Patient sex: F
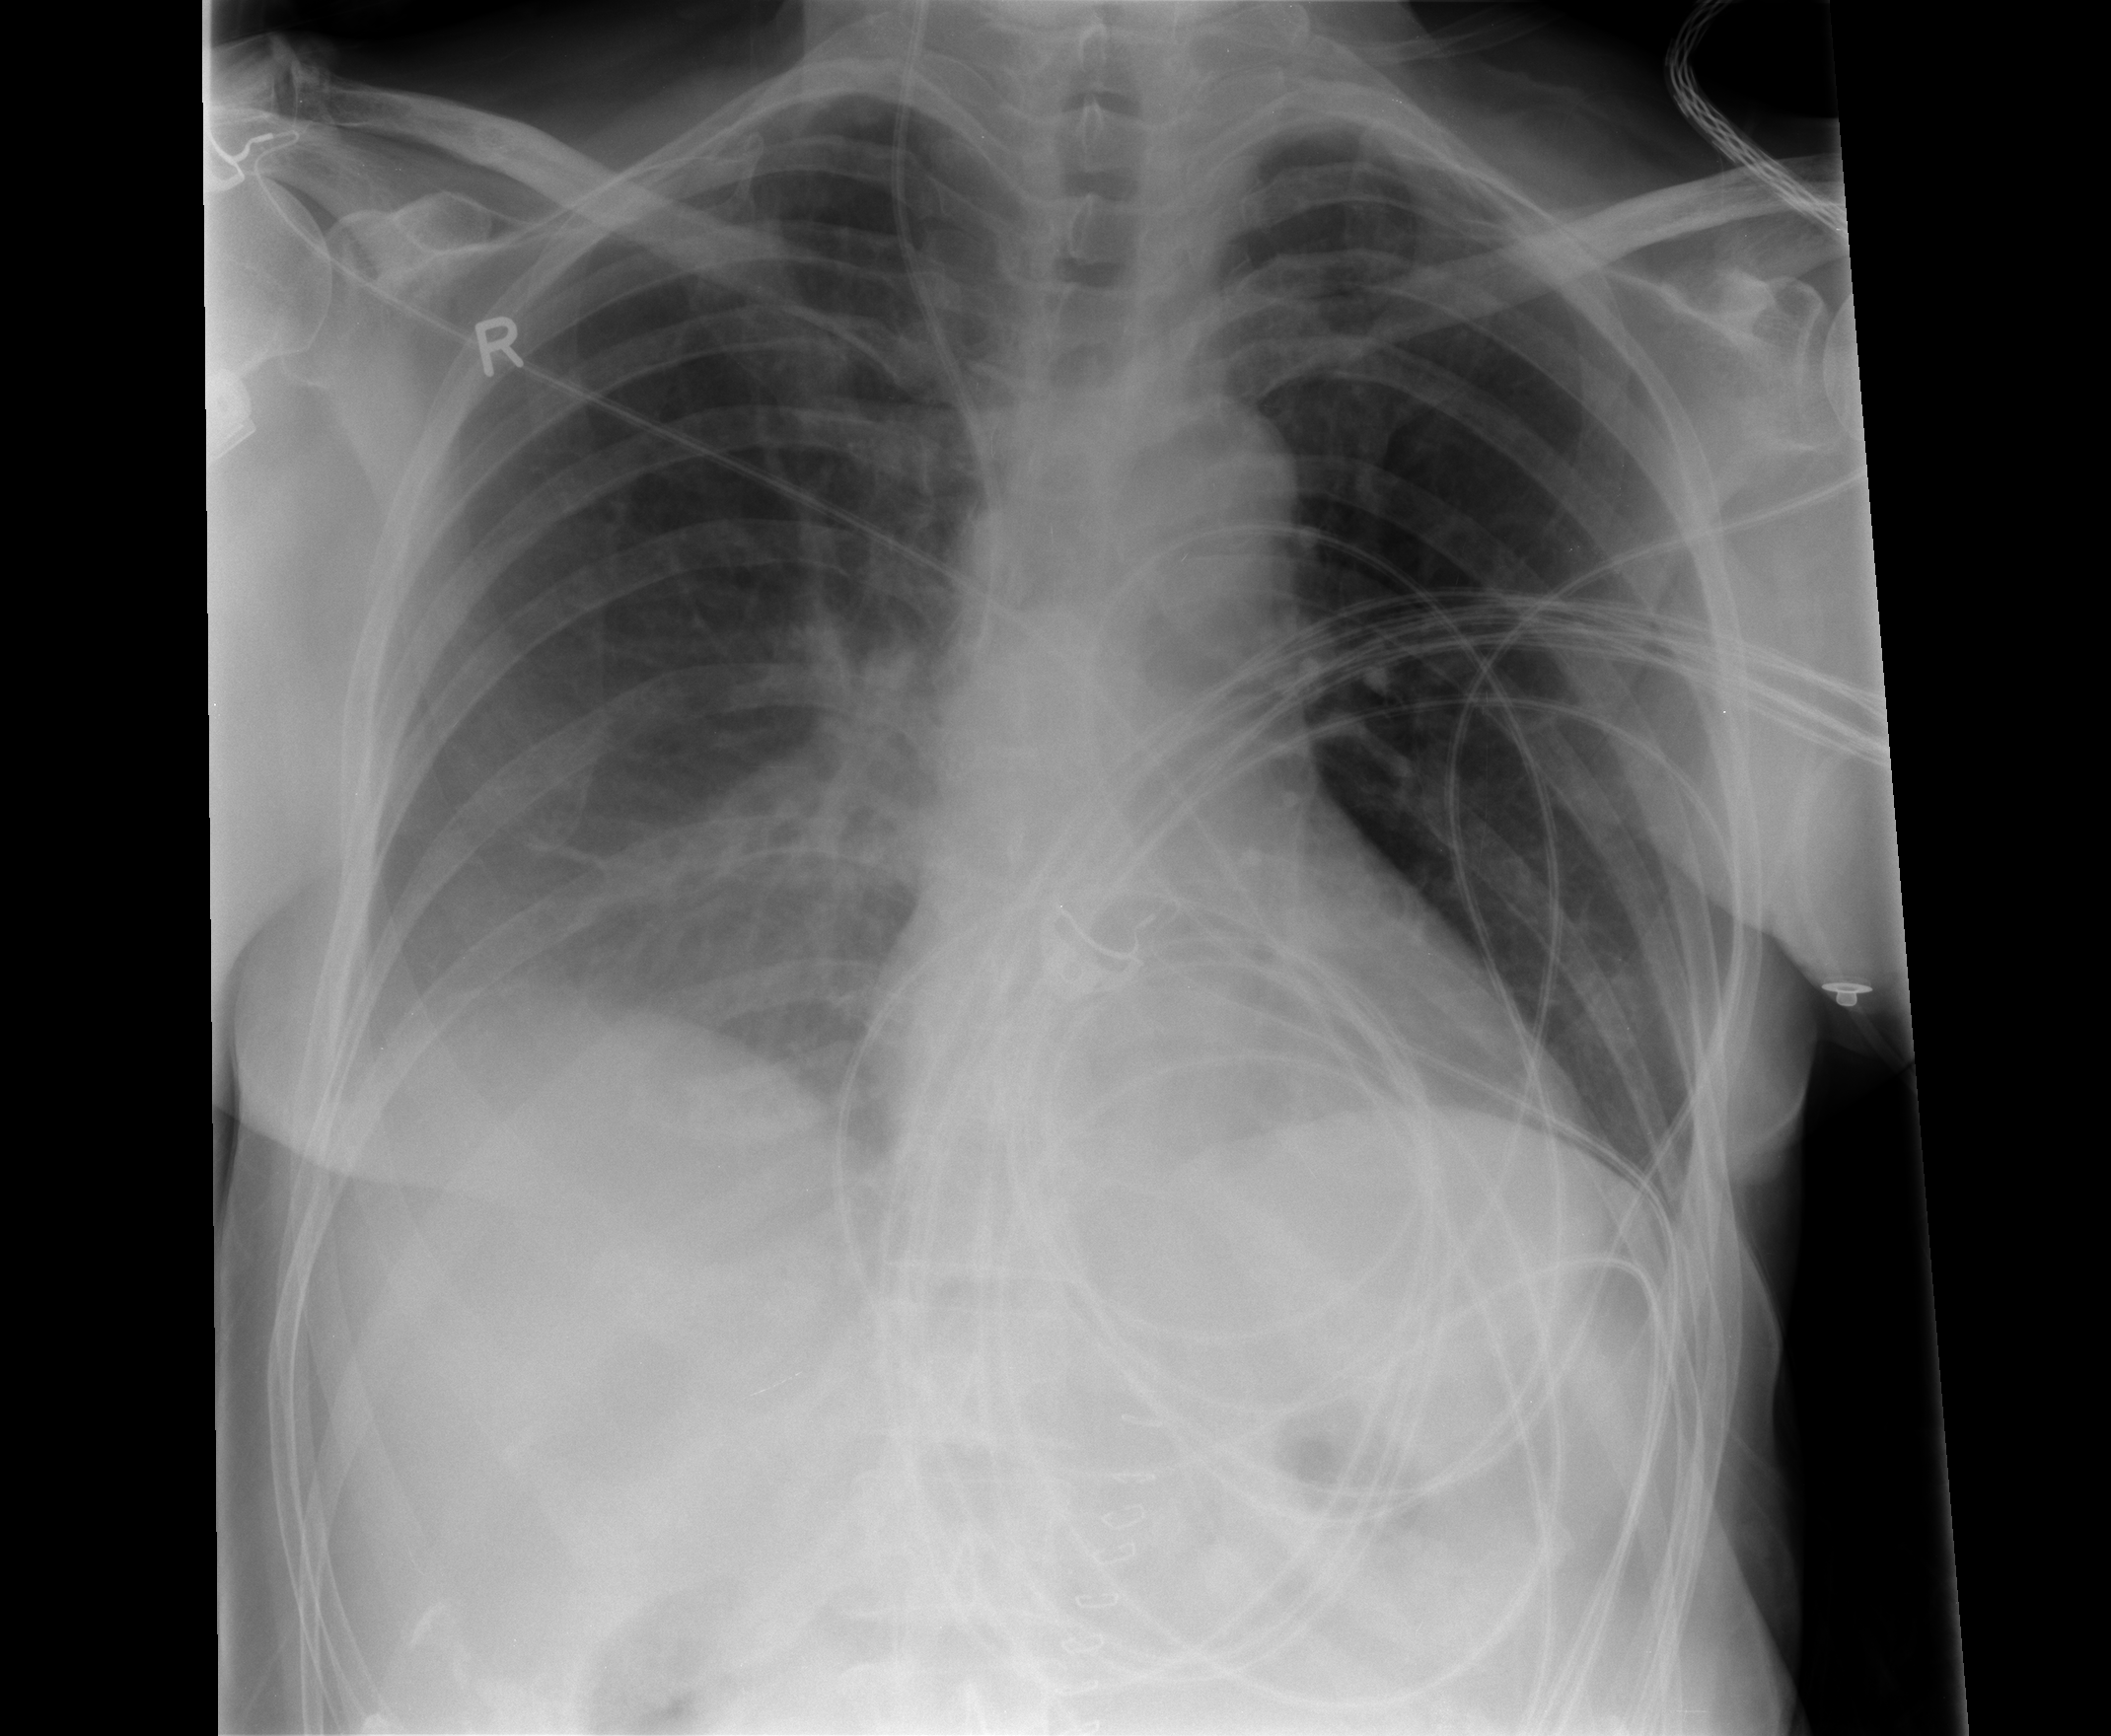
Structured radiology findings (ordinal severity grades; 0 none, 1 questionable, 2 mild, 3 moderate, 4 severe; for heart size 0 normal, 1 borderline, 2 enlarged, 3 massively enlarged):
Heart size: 0
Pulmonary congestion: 0
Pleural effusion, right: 2
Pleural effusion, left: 0
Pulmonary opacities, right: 0
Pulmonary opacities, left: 0
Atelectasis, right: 2
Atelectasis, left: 0